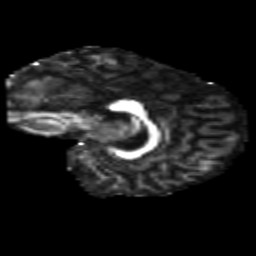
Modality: FA
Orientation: sagittal
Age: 39
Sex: female
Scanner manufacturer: siemens
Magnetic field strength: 3 T
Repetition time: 1.8 s
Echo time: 0.07 s